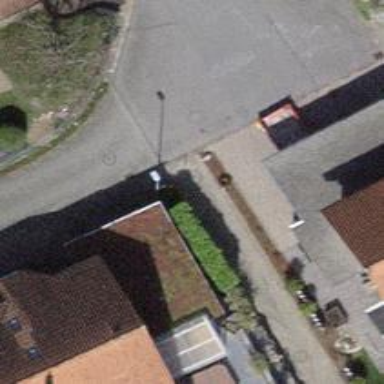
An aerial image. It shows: Bollard barrier.